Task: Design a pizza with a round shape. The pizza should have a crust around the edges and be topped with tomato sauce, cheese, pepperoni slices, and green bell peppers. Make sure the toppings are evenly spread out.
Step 30:
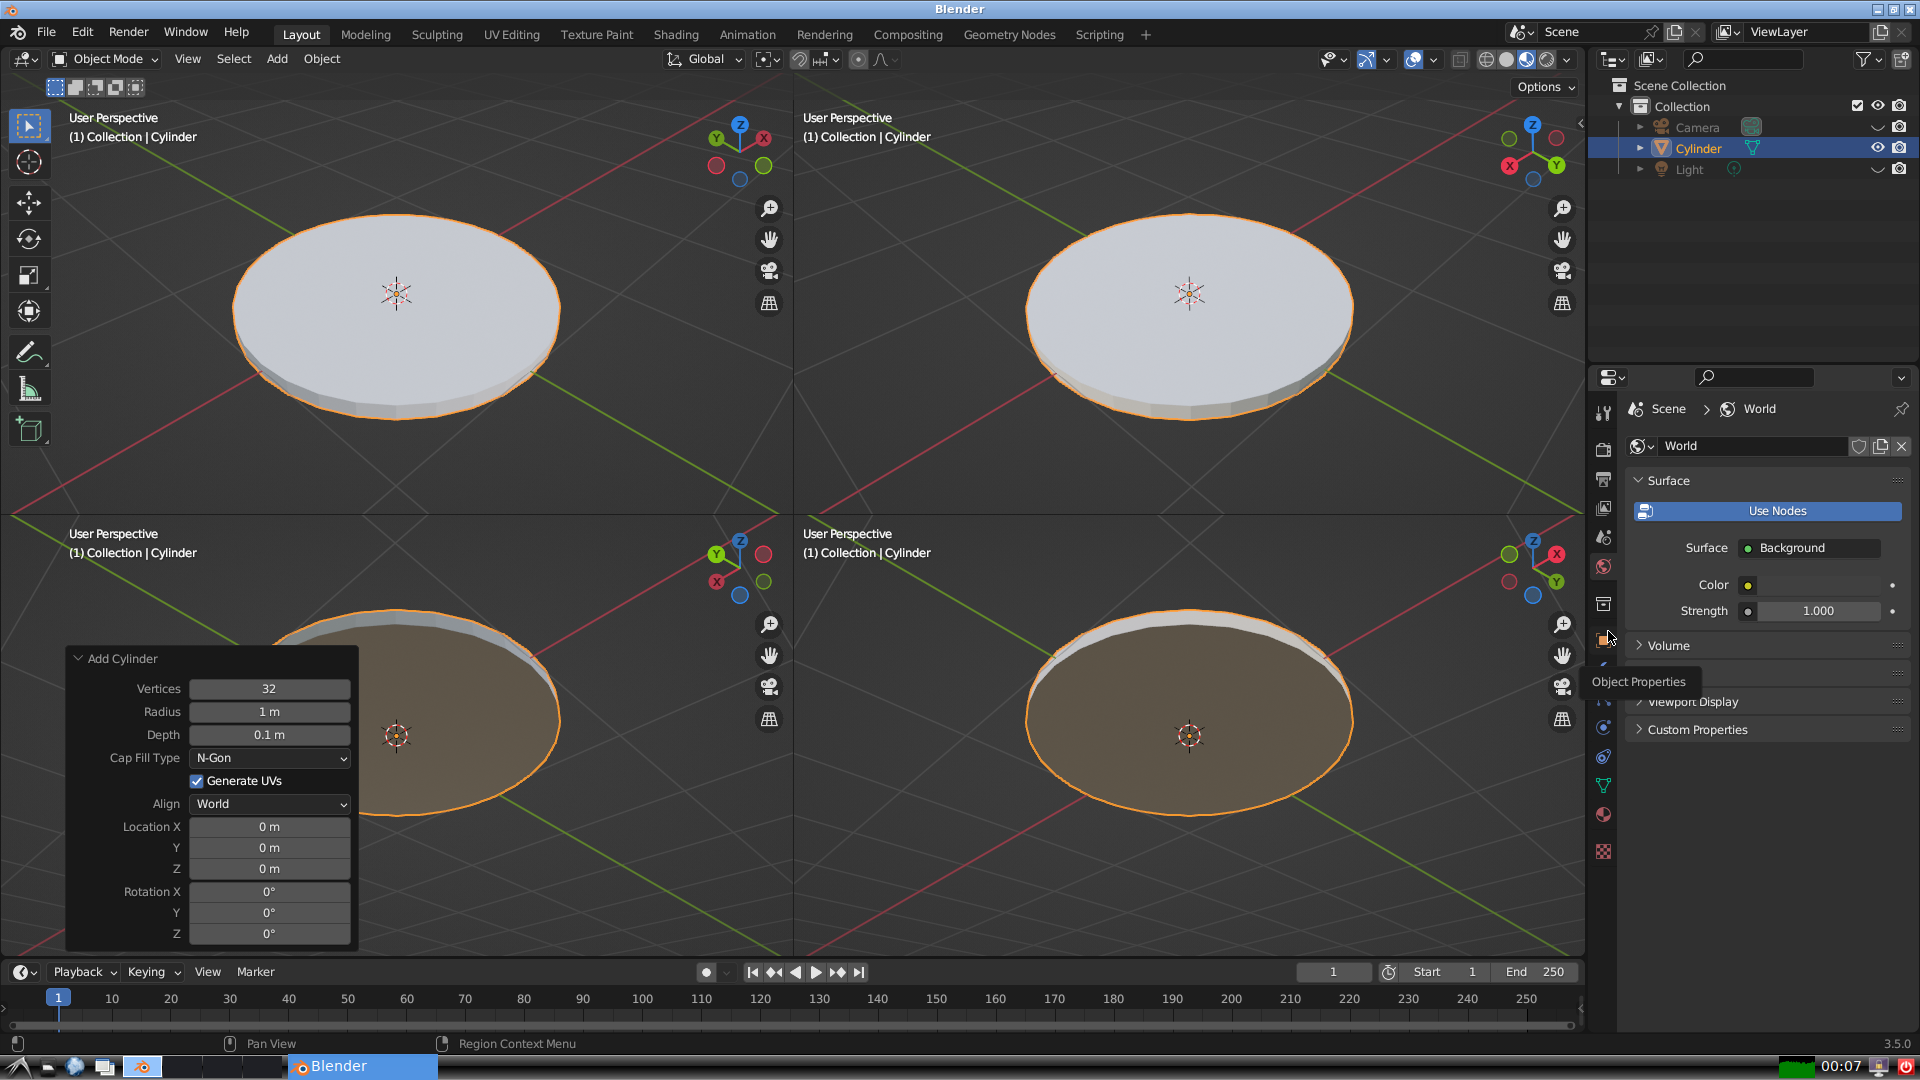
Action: click: no